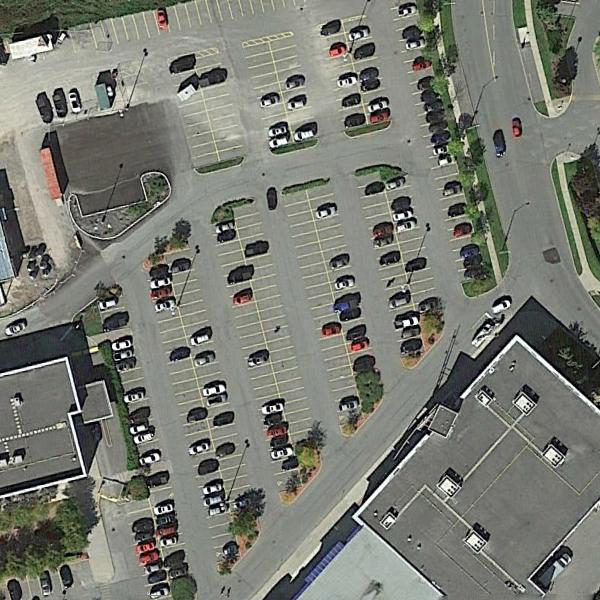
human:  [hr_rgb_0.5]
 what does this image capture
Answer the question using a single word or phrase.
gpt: parking lot